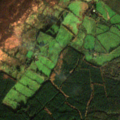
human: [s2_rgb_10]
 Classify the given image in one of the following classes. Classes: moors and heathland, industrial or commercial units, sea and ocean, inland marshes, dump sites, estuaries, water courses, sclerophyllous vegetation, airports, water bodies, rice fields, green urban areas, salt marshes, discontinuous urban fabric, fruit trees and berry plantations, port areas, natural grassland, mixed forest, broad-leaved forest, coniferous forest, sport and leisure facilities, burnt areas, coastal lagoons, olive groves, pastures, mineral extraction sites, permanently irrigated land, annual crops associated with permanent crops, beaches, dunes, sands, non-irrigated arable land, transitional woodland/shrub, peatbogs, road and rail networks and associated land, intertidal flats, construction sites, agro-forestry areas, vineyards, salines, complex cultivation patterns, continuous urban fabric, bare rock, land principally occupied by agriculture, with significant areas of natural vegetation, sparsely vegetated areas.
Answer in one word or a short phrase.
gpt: land principally occupied by agriculture, with significant areas of natural vegetation, coniferous forest, peatbogs